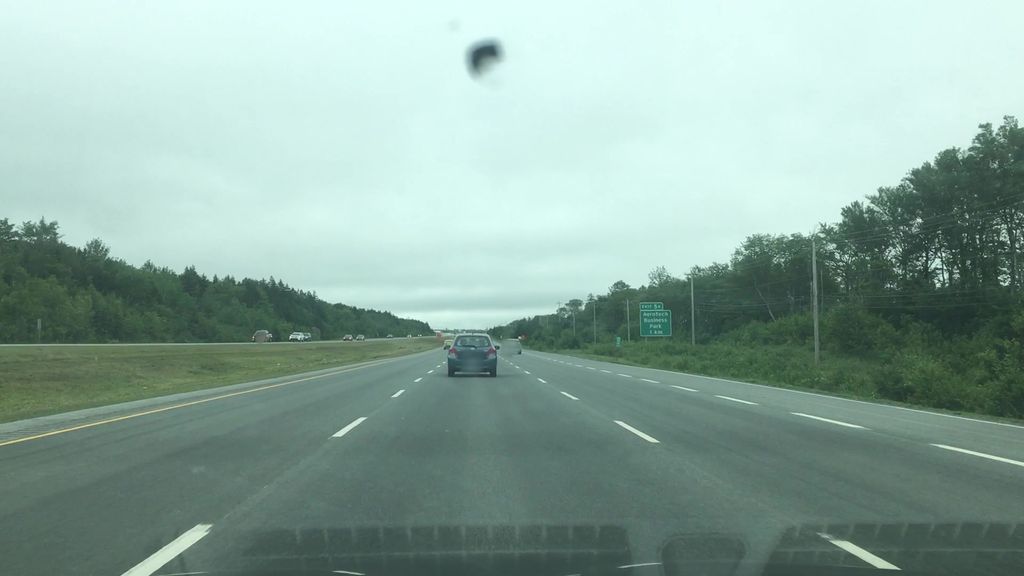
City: halifax